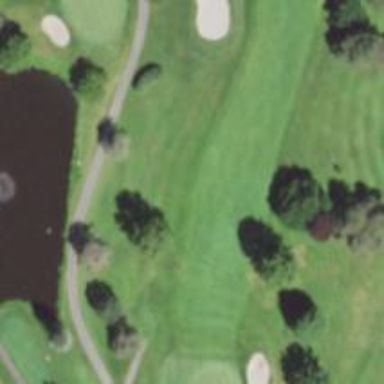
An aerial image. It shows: View of golf hole.